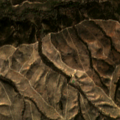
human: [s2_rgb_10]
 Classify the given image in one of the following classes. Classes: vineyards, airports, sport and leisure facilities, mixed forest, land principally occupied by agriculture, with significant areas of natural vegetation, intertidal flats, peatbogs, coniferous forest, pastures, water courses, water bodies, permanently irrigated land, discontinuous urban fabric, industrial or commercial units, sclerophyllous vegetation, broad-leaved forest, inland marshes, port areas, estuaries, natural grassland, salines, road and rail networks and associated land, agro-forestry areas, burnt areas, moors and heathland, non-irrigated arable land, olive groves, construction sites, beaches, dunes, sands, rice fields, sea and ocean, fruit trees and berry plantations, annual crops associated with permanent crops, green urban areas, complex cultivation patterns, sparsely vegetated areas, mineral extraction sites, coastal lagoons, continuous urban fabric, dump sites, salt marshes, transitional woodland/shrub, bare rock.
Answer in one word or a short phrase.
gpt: transitional woodland/shrub